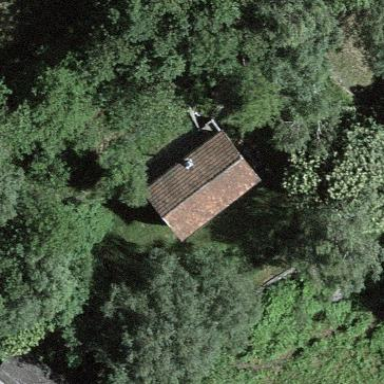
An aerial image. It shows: Simple and straightforward house.